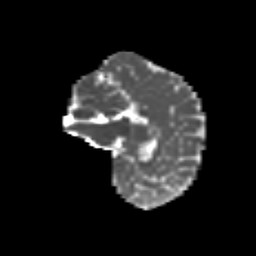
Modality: MD
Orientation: sagittal
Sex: female
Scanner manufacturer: siemens
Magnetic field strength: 3 T
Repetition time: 5 s
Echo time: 0.0694 s